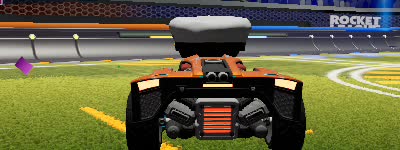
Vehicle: breakout